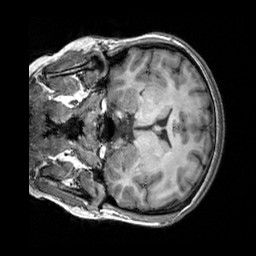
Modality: T1w
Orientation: coronal
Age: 27
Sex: female
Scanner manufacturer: siemens
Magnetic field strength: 3 T
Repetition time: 2.3 s
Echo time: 0.00303 s